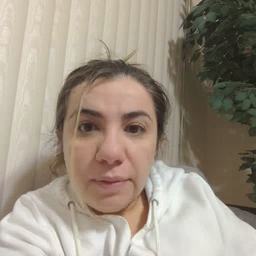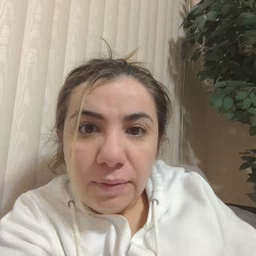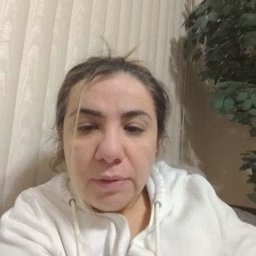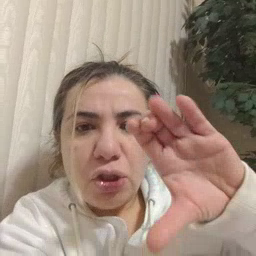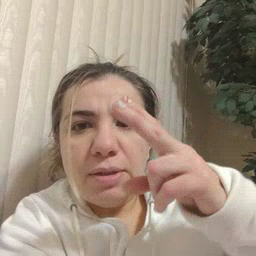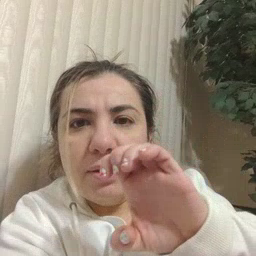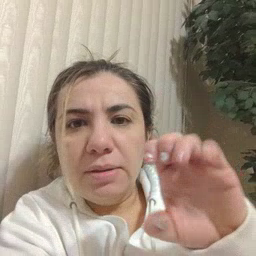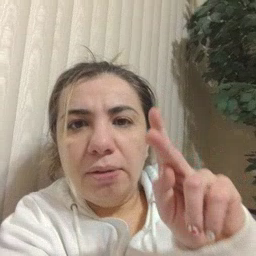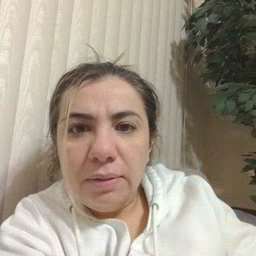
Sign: cheek